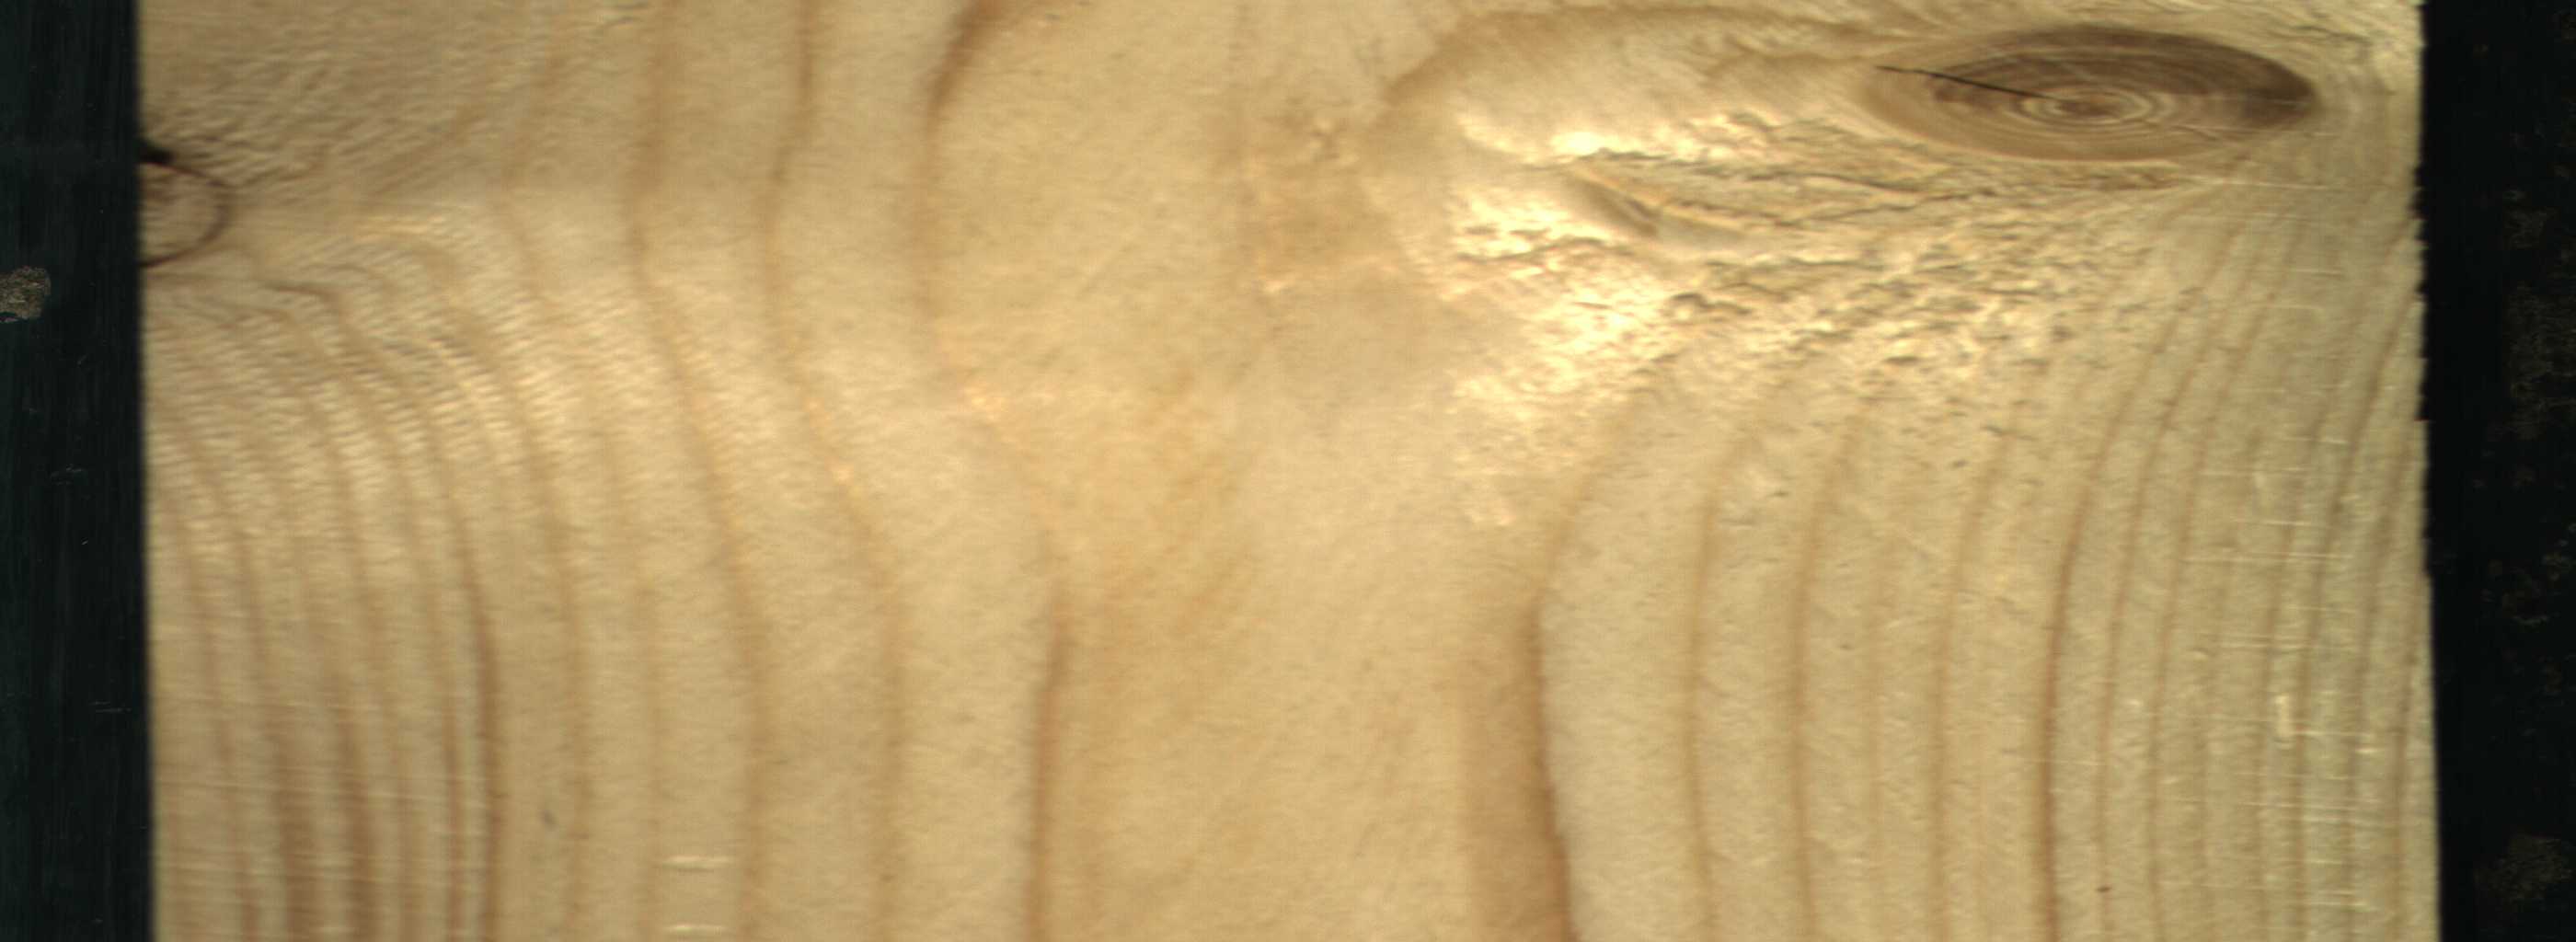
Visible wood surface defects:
knot_with_crack
Live_Knot